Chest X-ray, AP view. Patient: 36 years old, sex F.
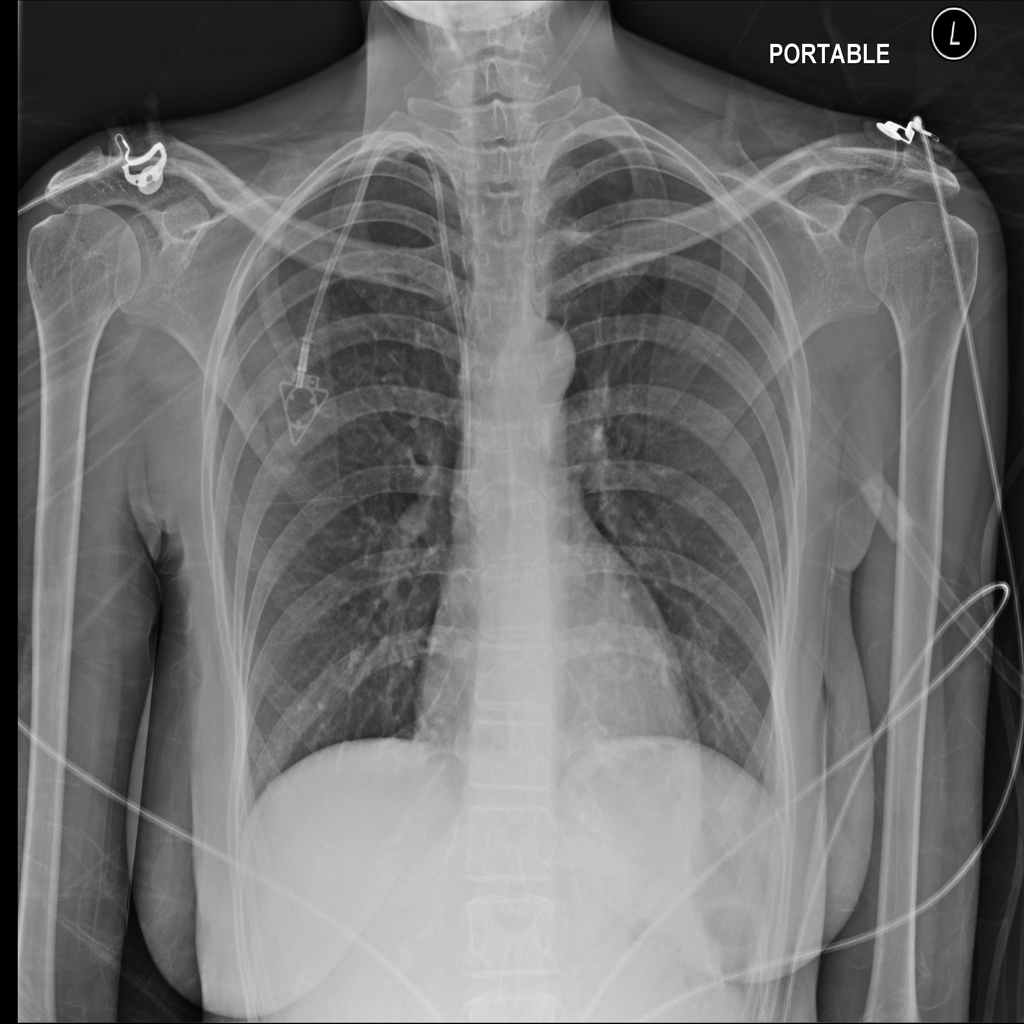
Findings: No Finding